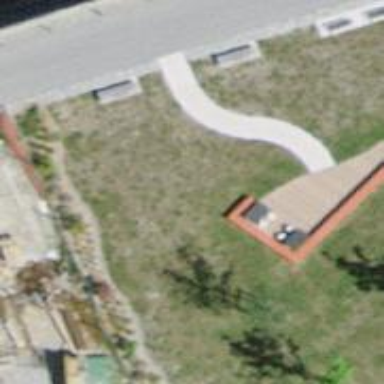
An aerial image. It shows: Picnic table located in leisure land area.